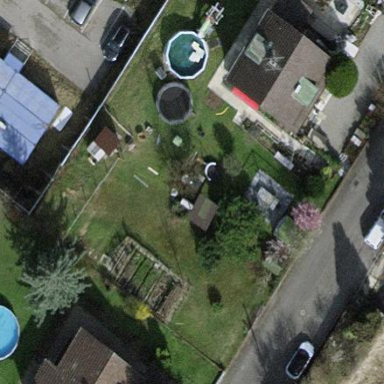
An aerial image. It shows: Garden enclosed by fence.